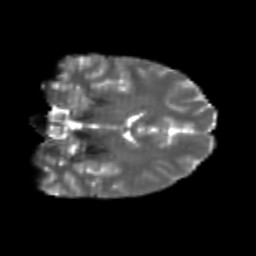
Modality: T2w
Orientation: coronal
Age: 20
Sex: male
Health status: healthy
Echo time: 0.074 s